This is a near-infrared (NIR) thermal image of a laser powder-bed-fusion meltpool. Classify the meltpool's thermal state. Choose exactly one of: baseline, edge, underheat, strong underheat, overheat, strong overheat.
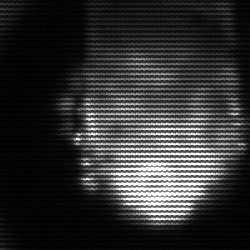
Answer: edge